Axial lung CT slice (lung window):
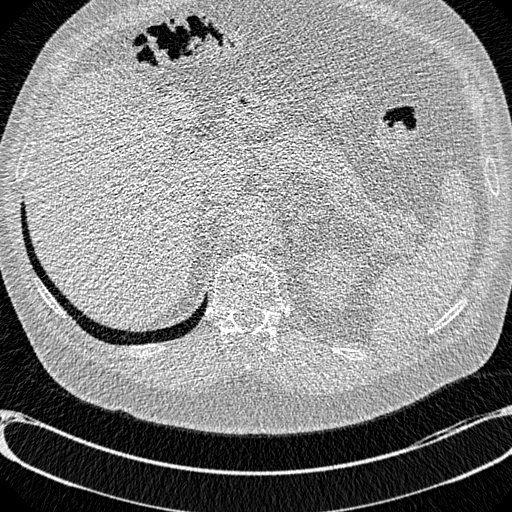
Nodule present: no